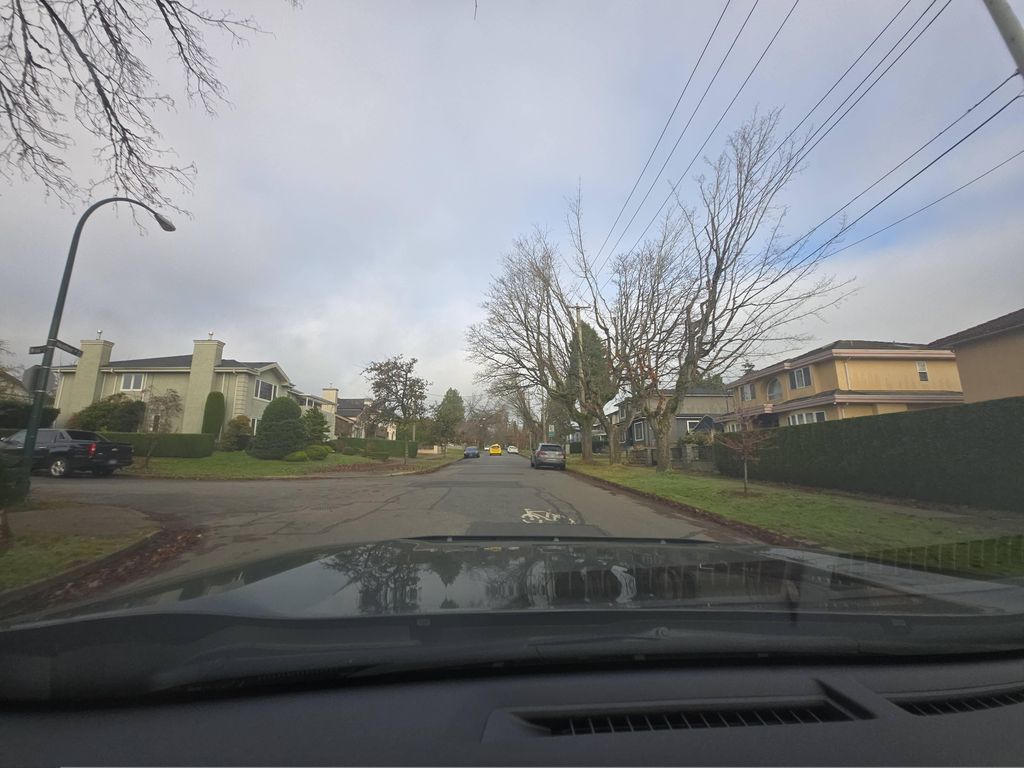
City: vancouver